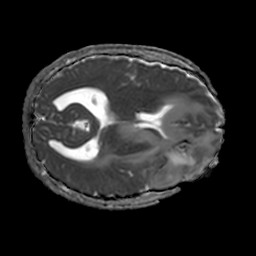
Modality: ADC
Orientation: axial
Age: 22
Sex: male
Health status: ill
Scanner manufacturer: philips
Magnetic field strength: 3 T
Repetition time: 3.8 s
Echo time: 0.09 s